Frequency: 95000
Velocity: 0,2945
Power: 36,2
Pulse duration: 0,0000001
Pass count: 1
Magnification: 10
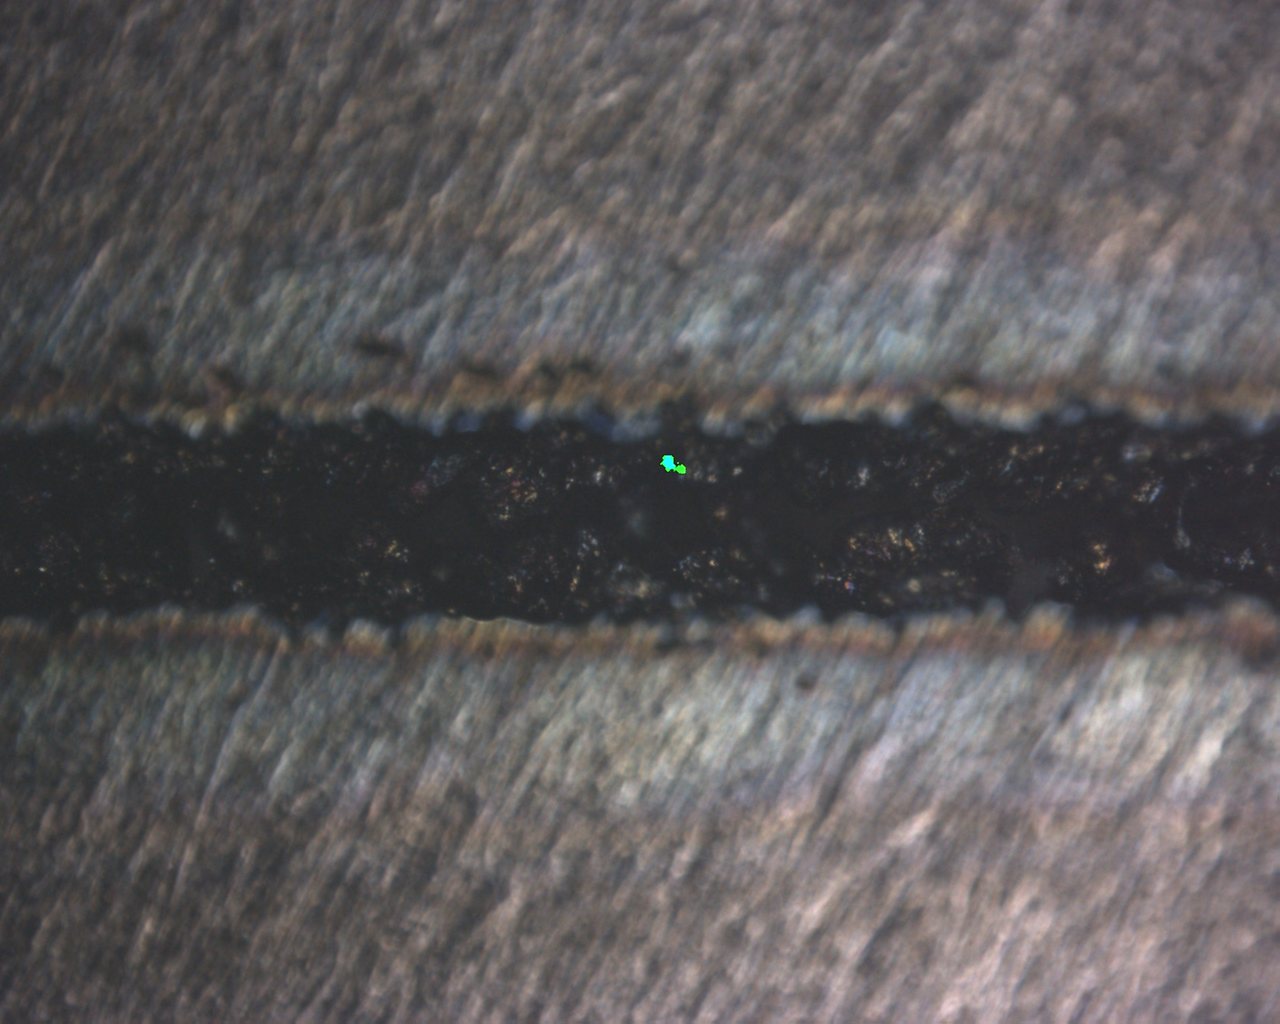
Measured width: 130.367
Other width: 81.1763